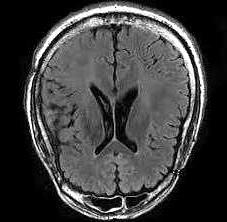
Label: notumor